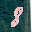
Label: 8